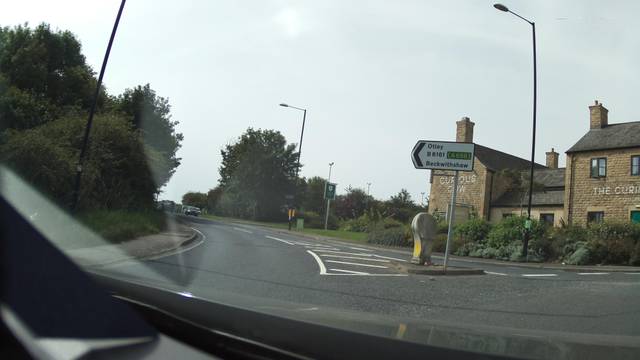
Region: United Kingdom
Coordinates: 54.008, -1.578